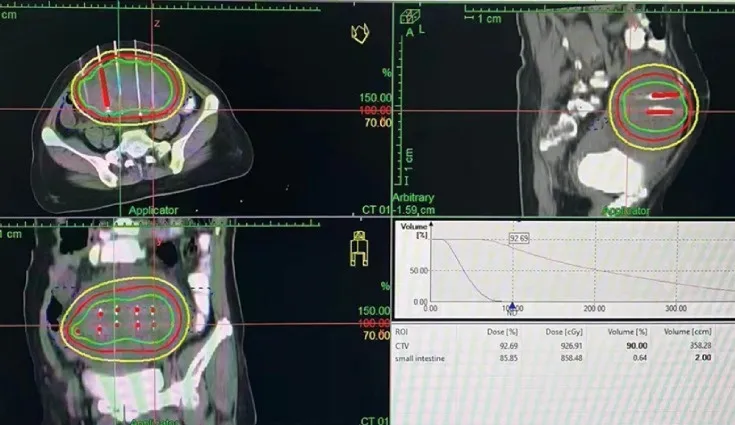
Interstitial implantation radiotherapy: Three-dimensional conformal dose assessment.
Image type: radiology (ct)